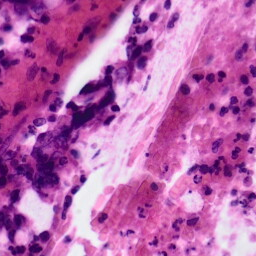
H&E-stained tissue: Colon